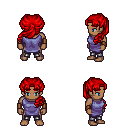
a pixel art fantasy rpg character, male body template, human, dark skin, chain tabard jacket, metal pants, red princess hairstyle, leather bracers, four views (front, back, left, right), 2x2 character sprite sheet, small pixel art, hard edges, no anti-aliasing